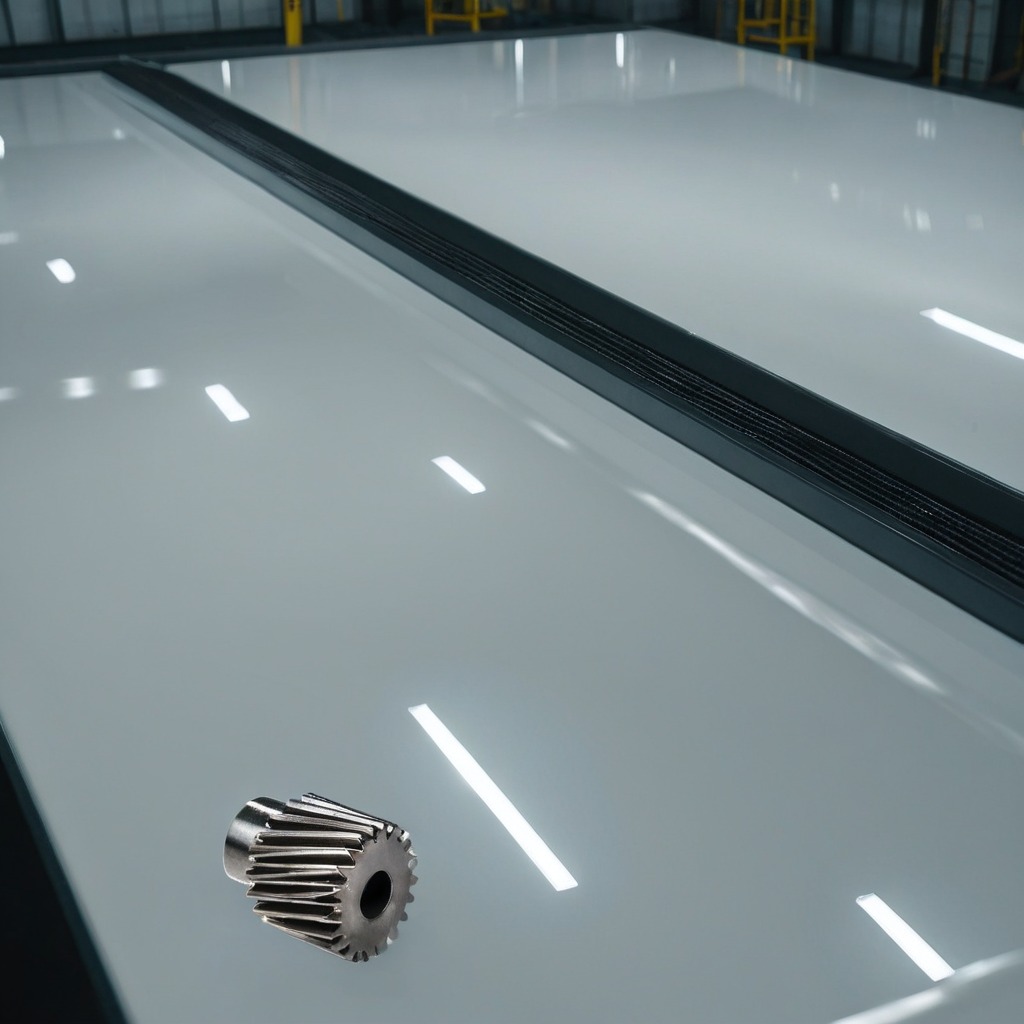
A steel gear with teeth is lying on a high-gloss table in a ship maintenance bay industrial lighting.